Question: I'm making a small game using pygame. I'm trying to add a rectangle button on the screen and I'm using the pygame drawing function, which is
'''
pygame.draw.rect(background, green, [20, 20, 50, 20], 0)
'''
However, in the color part, it said that "green" is a undefined variable.

I don't know why this happens, since "green" is not a variable, it's the color of the button. Can anyone tell me how to fix this?
Update: this problem is fixed and I updated the function in this post that is works.
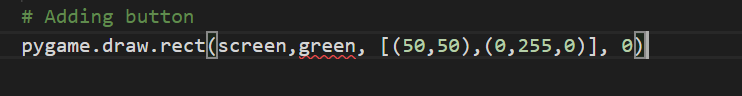
Answer: You need to define green because the variable there is an RGB
As stated here: <URL>
'''
green = ( 0, 255, 0)
pygame.draw.line(screen, green, ...)
pygame.draw.rect(screen, green, [75, 10, 50, 20], 2)
'''
Try my new edit